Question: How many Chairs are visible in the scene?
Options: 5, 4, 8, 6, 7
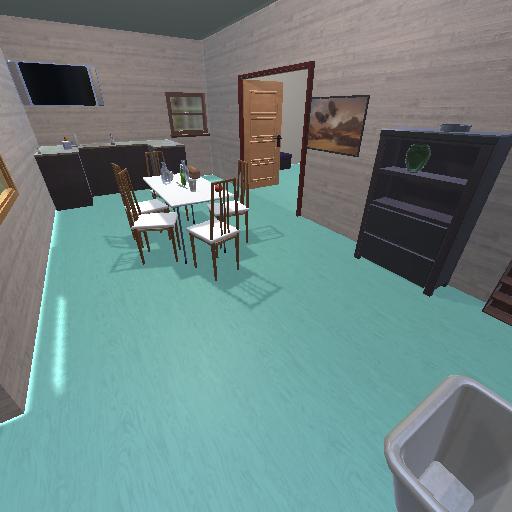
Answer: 5